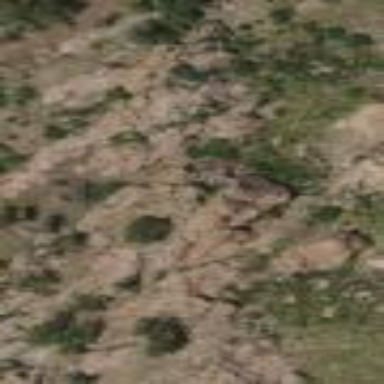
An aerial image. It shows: Landscape of bare rock.